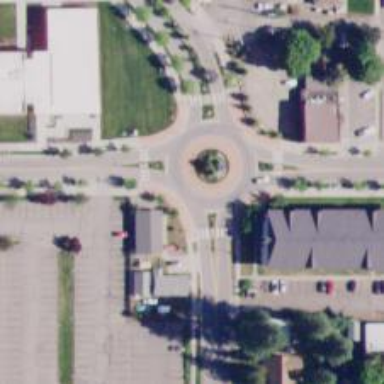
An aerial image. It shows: Tertiary road that leads to roundabout.